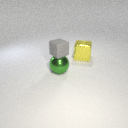
large green metal sphere to the left of large yellow metal cube